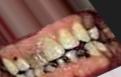
Condition: Caries